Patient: sex M, age 25
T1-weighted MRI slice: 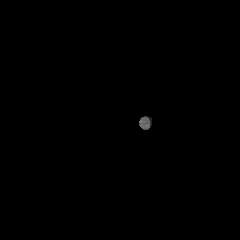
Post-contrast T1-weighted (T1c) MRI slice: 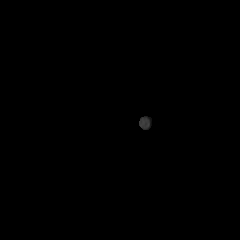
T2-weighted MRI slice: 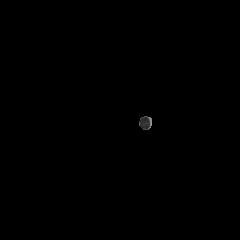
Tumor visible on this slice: no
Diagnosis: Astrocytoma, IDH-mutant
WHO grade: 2